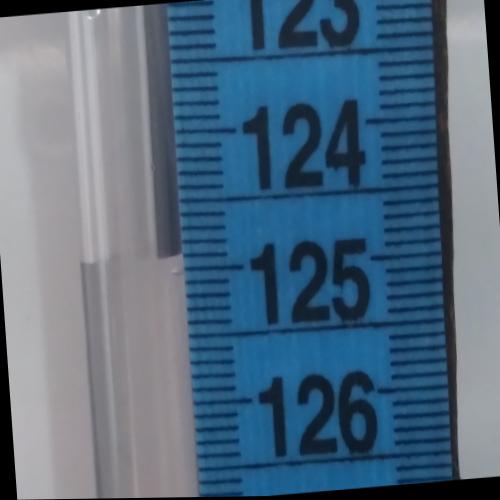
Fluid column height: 124.9 cm